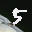
Label: 5